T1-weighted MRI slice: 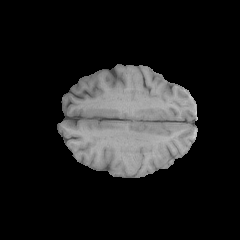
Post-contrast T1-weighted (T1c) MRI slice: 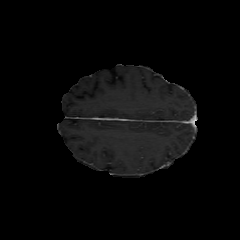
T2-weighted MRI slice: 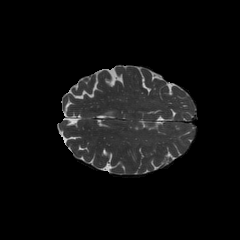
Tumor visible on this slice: no